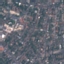
Label: Residential